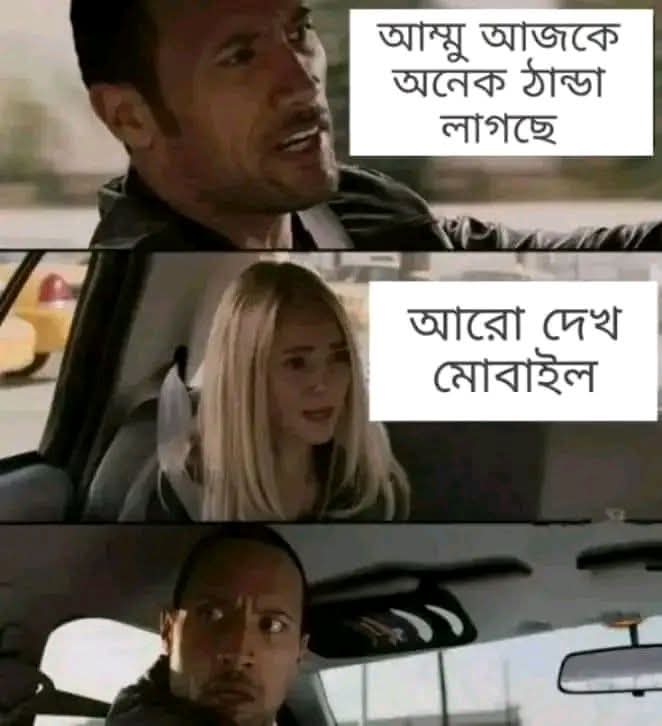
Text: আম্মু আজকে অনেক ঠান্ডা লাগছে
আরো দেখ মোবাইল
Label: Non Hate